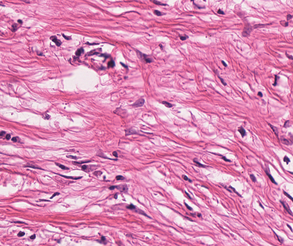
Tumor epithelial tissue: no
Tumor-associated stroma tissue: yes
Normal tissue: no